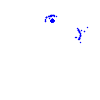
Particle: kaon